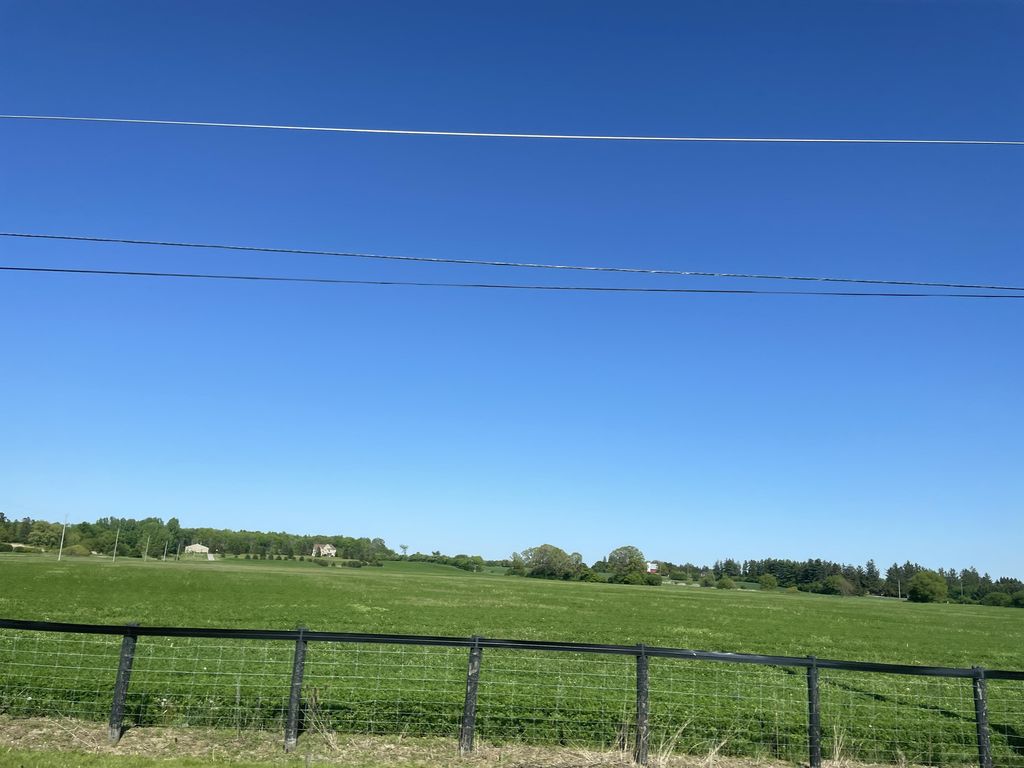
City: kitchener-waterloo